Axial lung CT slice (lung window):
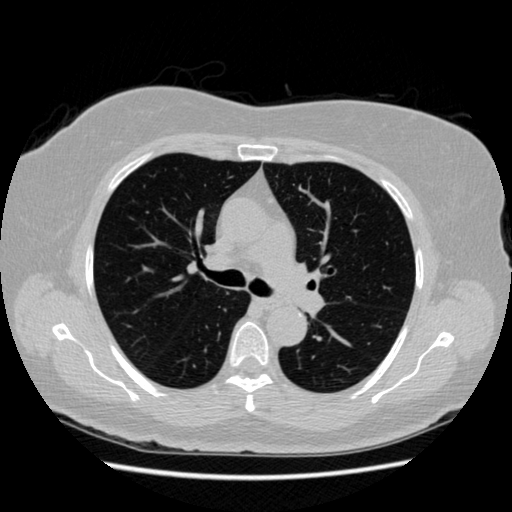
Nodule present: no